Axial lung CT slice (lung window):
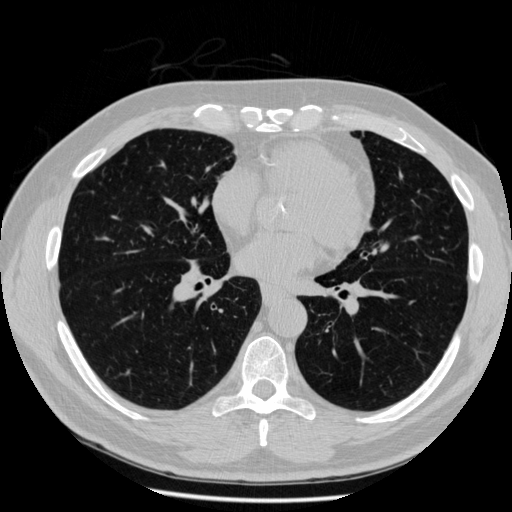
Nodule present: no